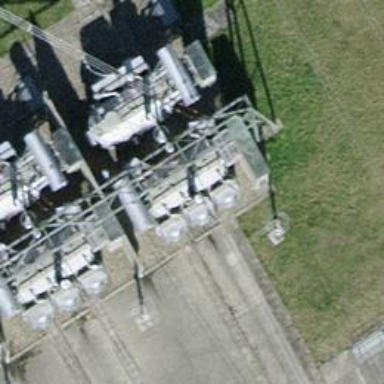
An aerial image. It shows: Outdoor transformer.